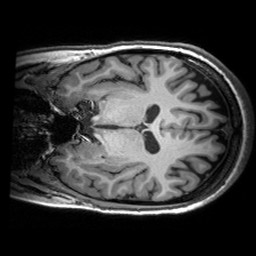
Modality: T1w
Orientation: coronal
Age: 27
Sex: female
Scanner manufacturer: siemens
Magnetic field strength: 3 T
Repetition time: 2.53 s
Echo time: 0.00299 s